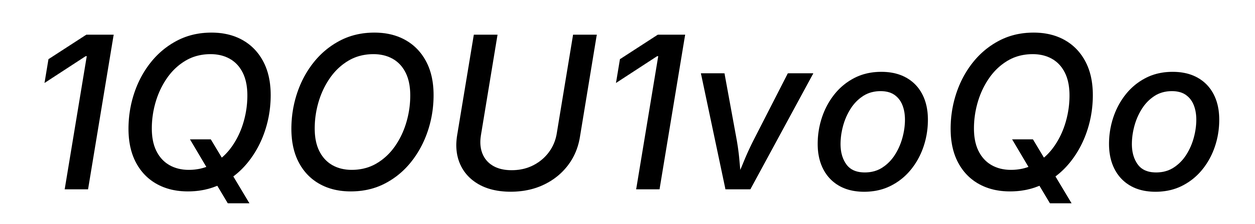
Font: Inter-Italic_Medium_Italic